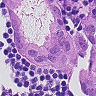
Metastatic tissue present: yes